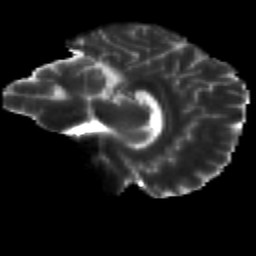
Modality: T2w
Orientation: sagittal
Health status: healthy
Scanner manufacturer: siemens
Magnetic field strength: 3 T
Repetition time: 12 s
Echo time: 0.092 s